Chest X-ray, AP view. Patient: 61 years old, sex M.
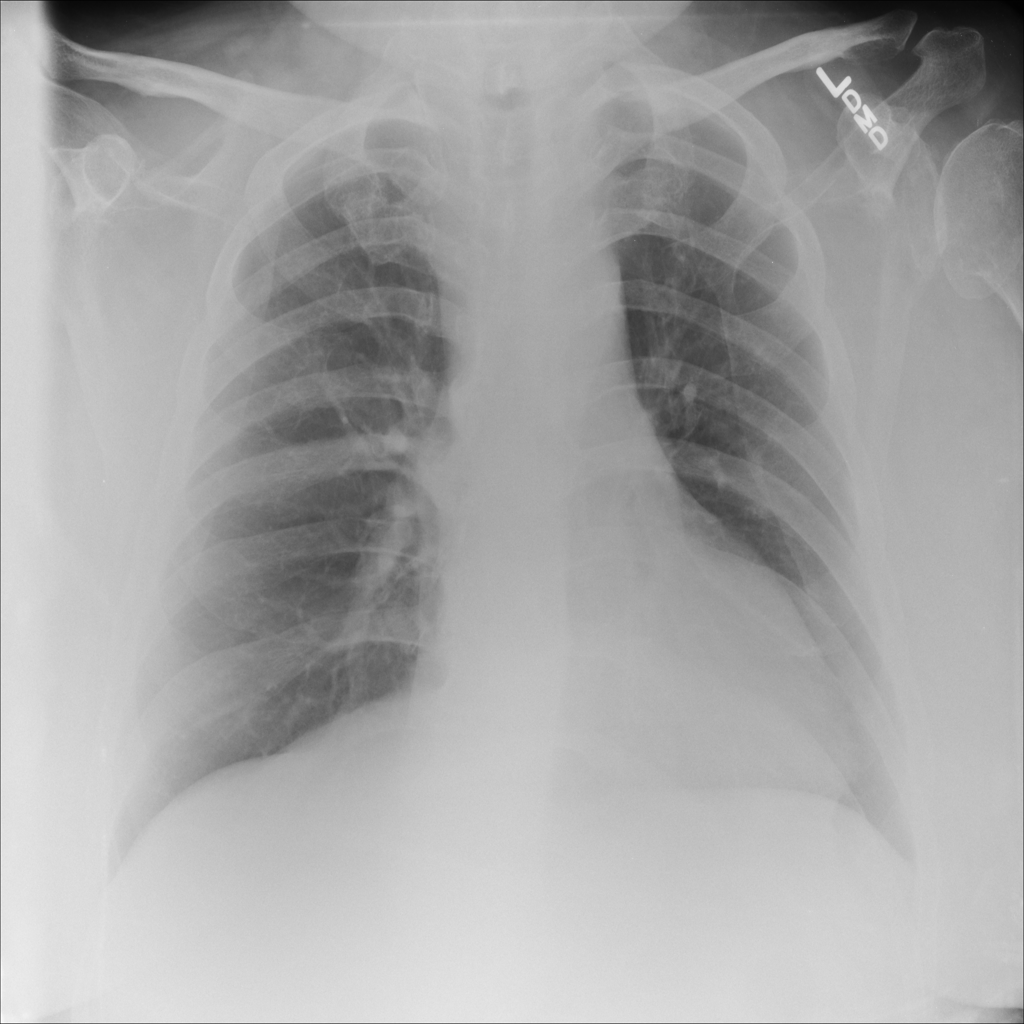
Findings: No Finding